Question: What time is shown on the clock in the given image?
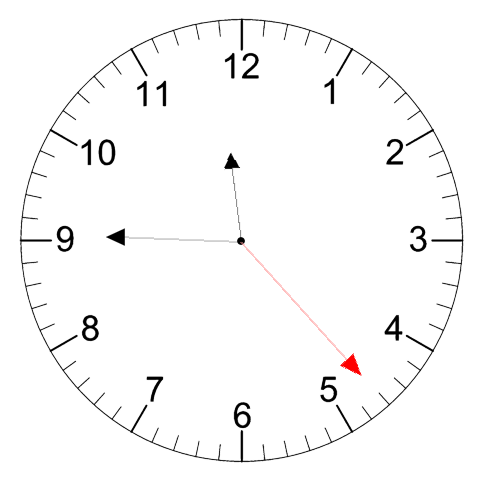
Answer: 11:45:23